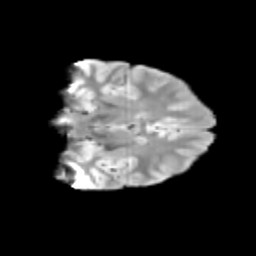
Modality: T2w
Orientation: coronal
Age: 13
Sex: female
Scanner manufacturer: siemens
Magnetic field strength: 3 T
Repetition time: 3.8 s
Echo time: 0.07 s